Question: I try to organize some views like this:
'''
define([
// Application.
"app"
],
function(app) {
var Partials = app.module();
Partials.classes = {
'AccountNavStart' : AccountNavStart = Backbone.View.extend({
template: 'member/account-nav',
serialize: function(){
return { model: this.model };
}
});
// Required, return the module for AMD compliance.
return Partials;
});
'''
Render:
'''
new Popover.Views.Default({
content: new Partials.classes<URL>.$el
});
'''
However I get an error:
'''
Uncaught TypeError: Cannot call method 'get' of undefined
'''

Any ideas how I get this error? How to fix it?
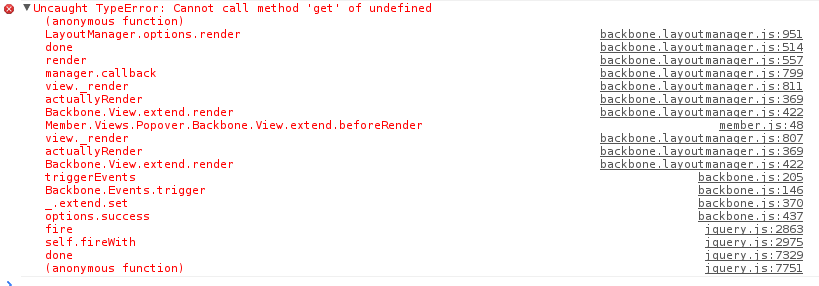
Answer: Try this:
EDIT: It's a Backbone Boilerplate app so I update the answer:
The problem is that how to get a view's $el of "Partials" module after it being rendered.
I try to define a module and declare a Backbone view as its member. Then I create a instance of view then chain the method call via view.render().$el. It get the view's $el successfully because in Backbone Boilerplate render() has its default behavior. Native backbone render function is designed to be overridden.
My simple example:
'''
define(["app"],
function(app){
var User = app.module();
User.Views.Item = Backbone.View.extend({
template: "user/item",
tagName: "li",
serialize: function(){
return {model: this.model};
},
initialize: function(){
this.listenTo(this.model, "change", this.render);
}
});
return User;
'''
});
'''
<a href="#"><%=model.get("name")%></a>
'''
'''
define([
// Application.
"app","modules/user"
],
function(app, User) {
// Defining the application router, you can attach sub routers here.
var Router = Backbone.Router.extend({
initialize: function(){
app.useLayout("main-layout").setViews({
".users":new User.Views.Item({model:new Backbone.Model({"name":"cccc"})})
}).render();
//try to access $el. it works
console.log(new User.Views.Item({model:new Backbone.Model({"name":"cccc"})}).render().$el);
},
routes: {
"": "index",
"user/:name":"user"
},
index: function() {
},
user: function(){
}
});
return Router;
});
'''
Finally I got the $el:

Hope this is helpful to you.